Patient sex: M
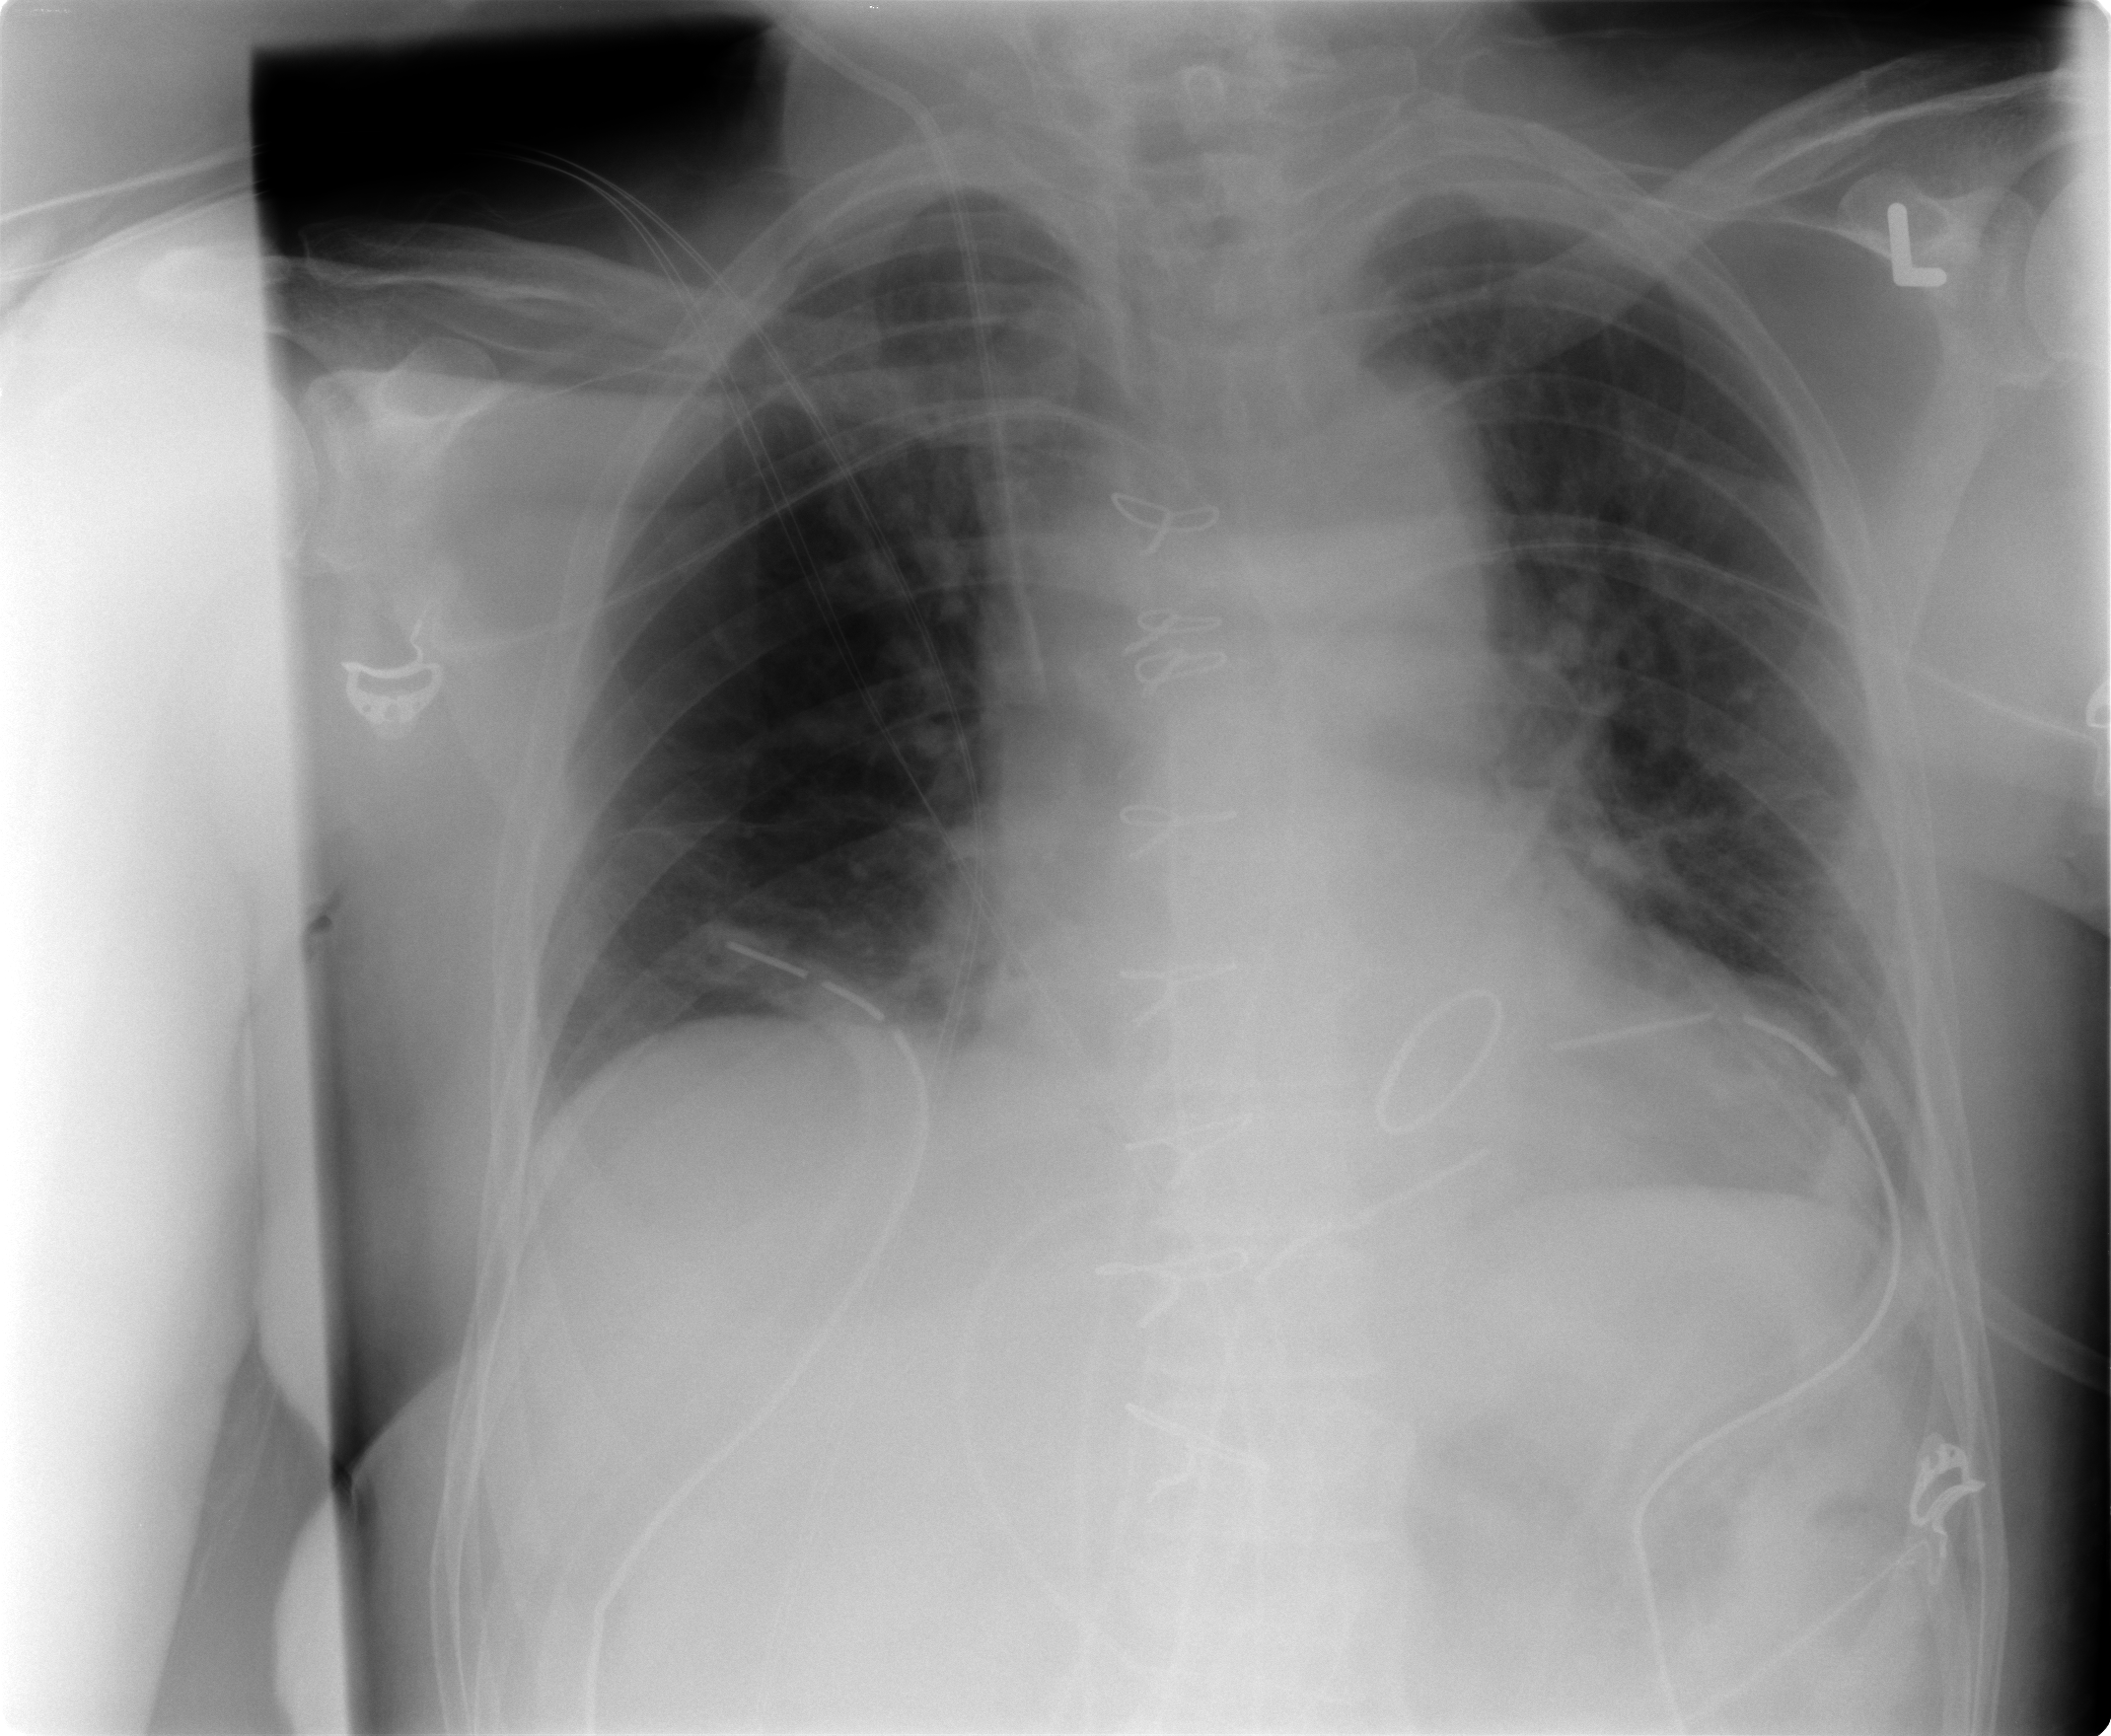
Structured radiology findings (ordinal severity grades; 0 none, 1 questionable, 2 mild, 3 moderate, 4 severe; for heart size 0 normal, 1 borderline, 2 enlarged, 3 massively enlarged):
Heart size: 2
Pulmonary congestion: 1
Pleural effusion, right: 0
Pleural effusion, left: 1
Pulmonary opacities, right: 0
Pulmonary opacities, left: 0
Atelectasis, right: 1
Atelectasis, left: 1